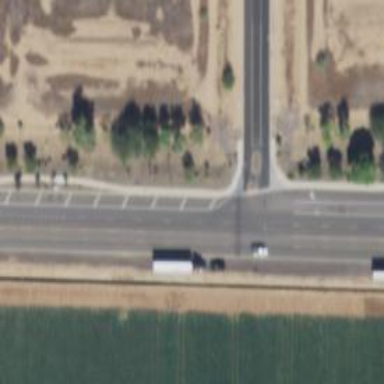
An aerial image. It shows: Secondary road with asphalt surface.